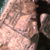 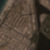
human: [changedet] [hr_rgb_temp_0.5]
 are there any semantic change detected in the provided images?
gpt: The area appears the same.